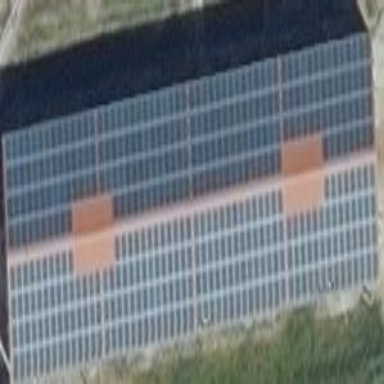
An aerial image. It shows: Building equipped with small solar photovoltaic panel for generating electricity.